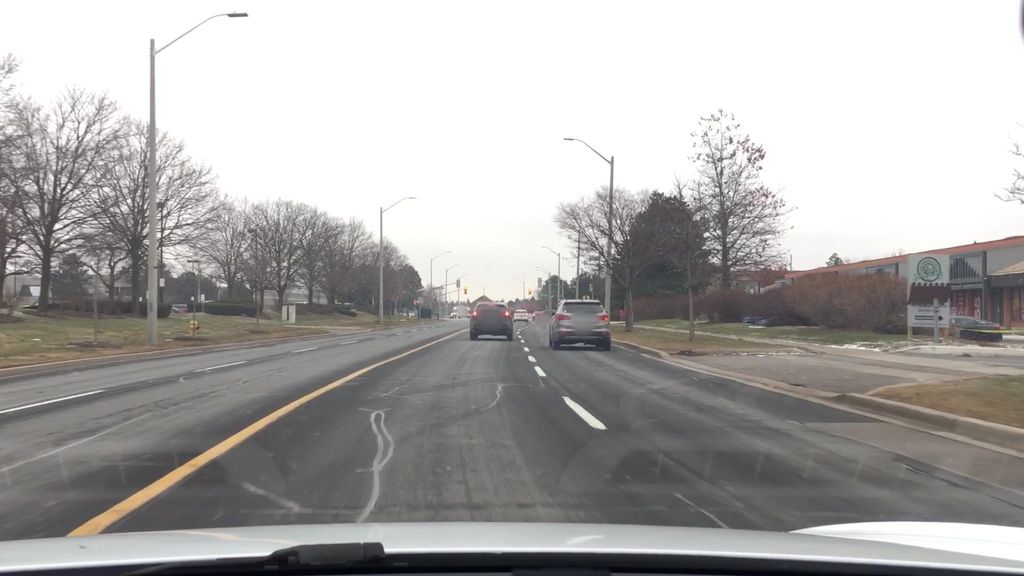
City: toronto